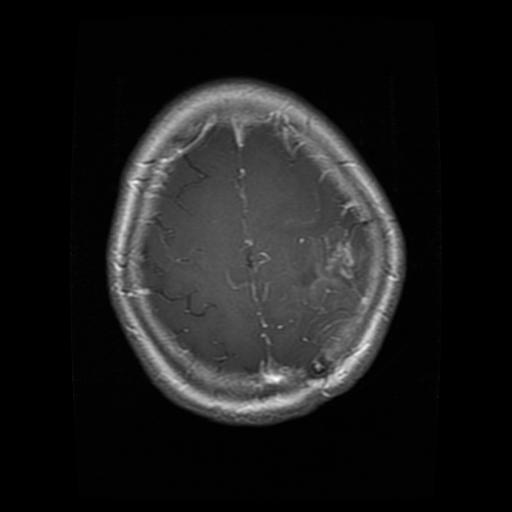
Label: glioma